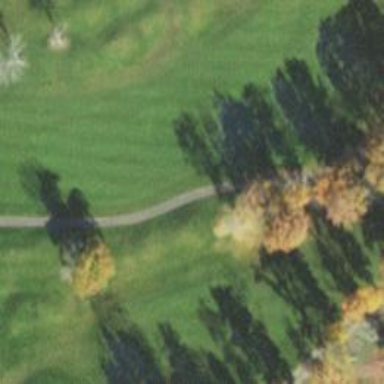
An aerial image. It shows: Golf hole.